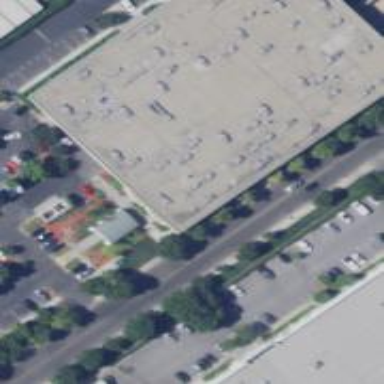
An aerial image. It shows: Healthcare clinic.